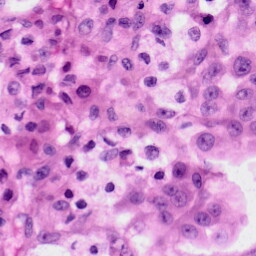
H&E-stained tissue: Skin